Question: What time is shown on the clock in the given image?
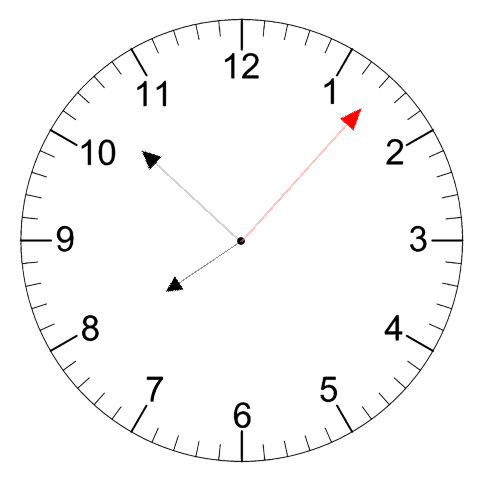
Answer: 07:52:07